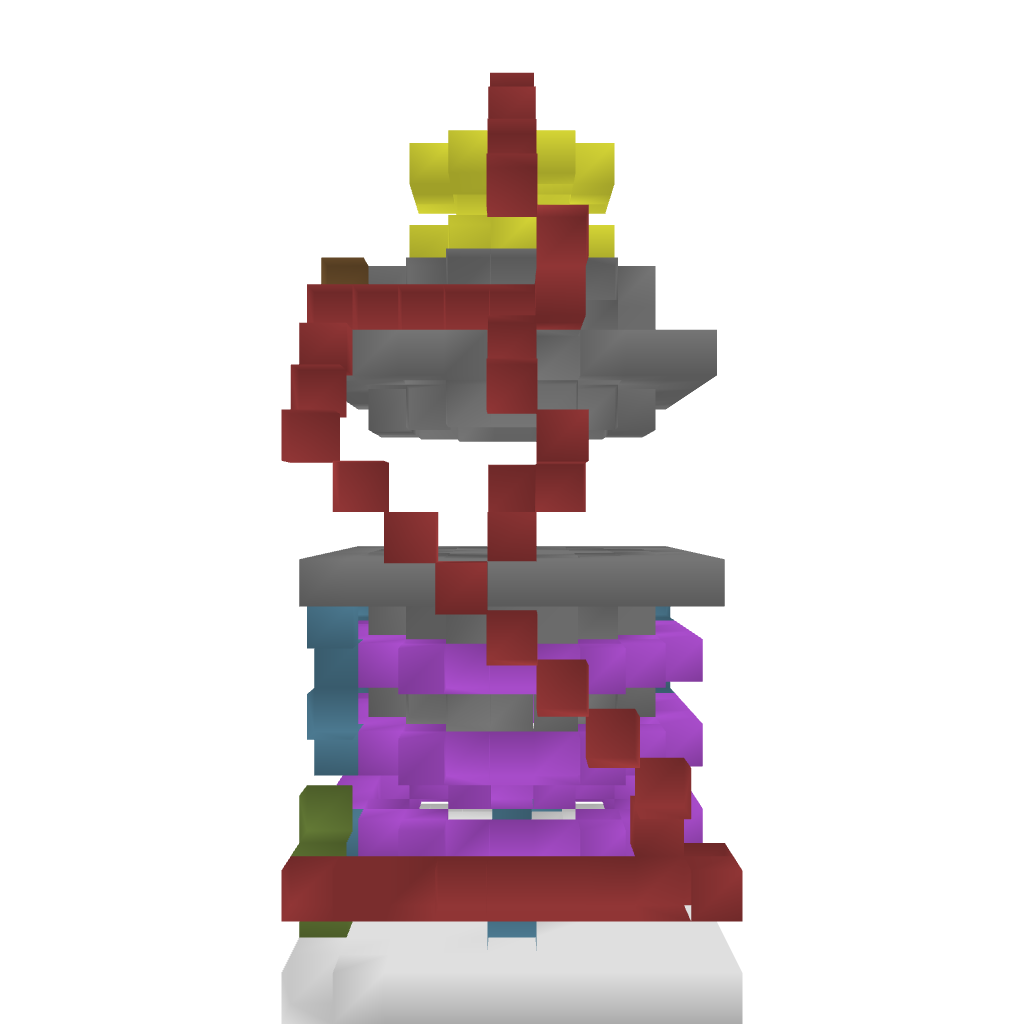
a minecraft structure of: Stargate Ring Transporter bad low quality